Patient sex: F
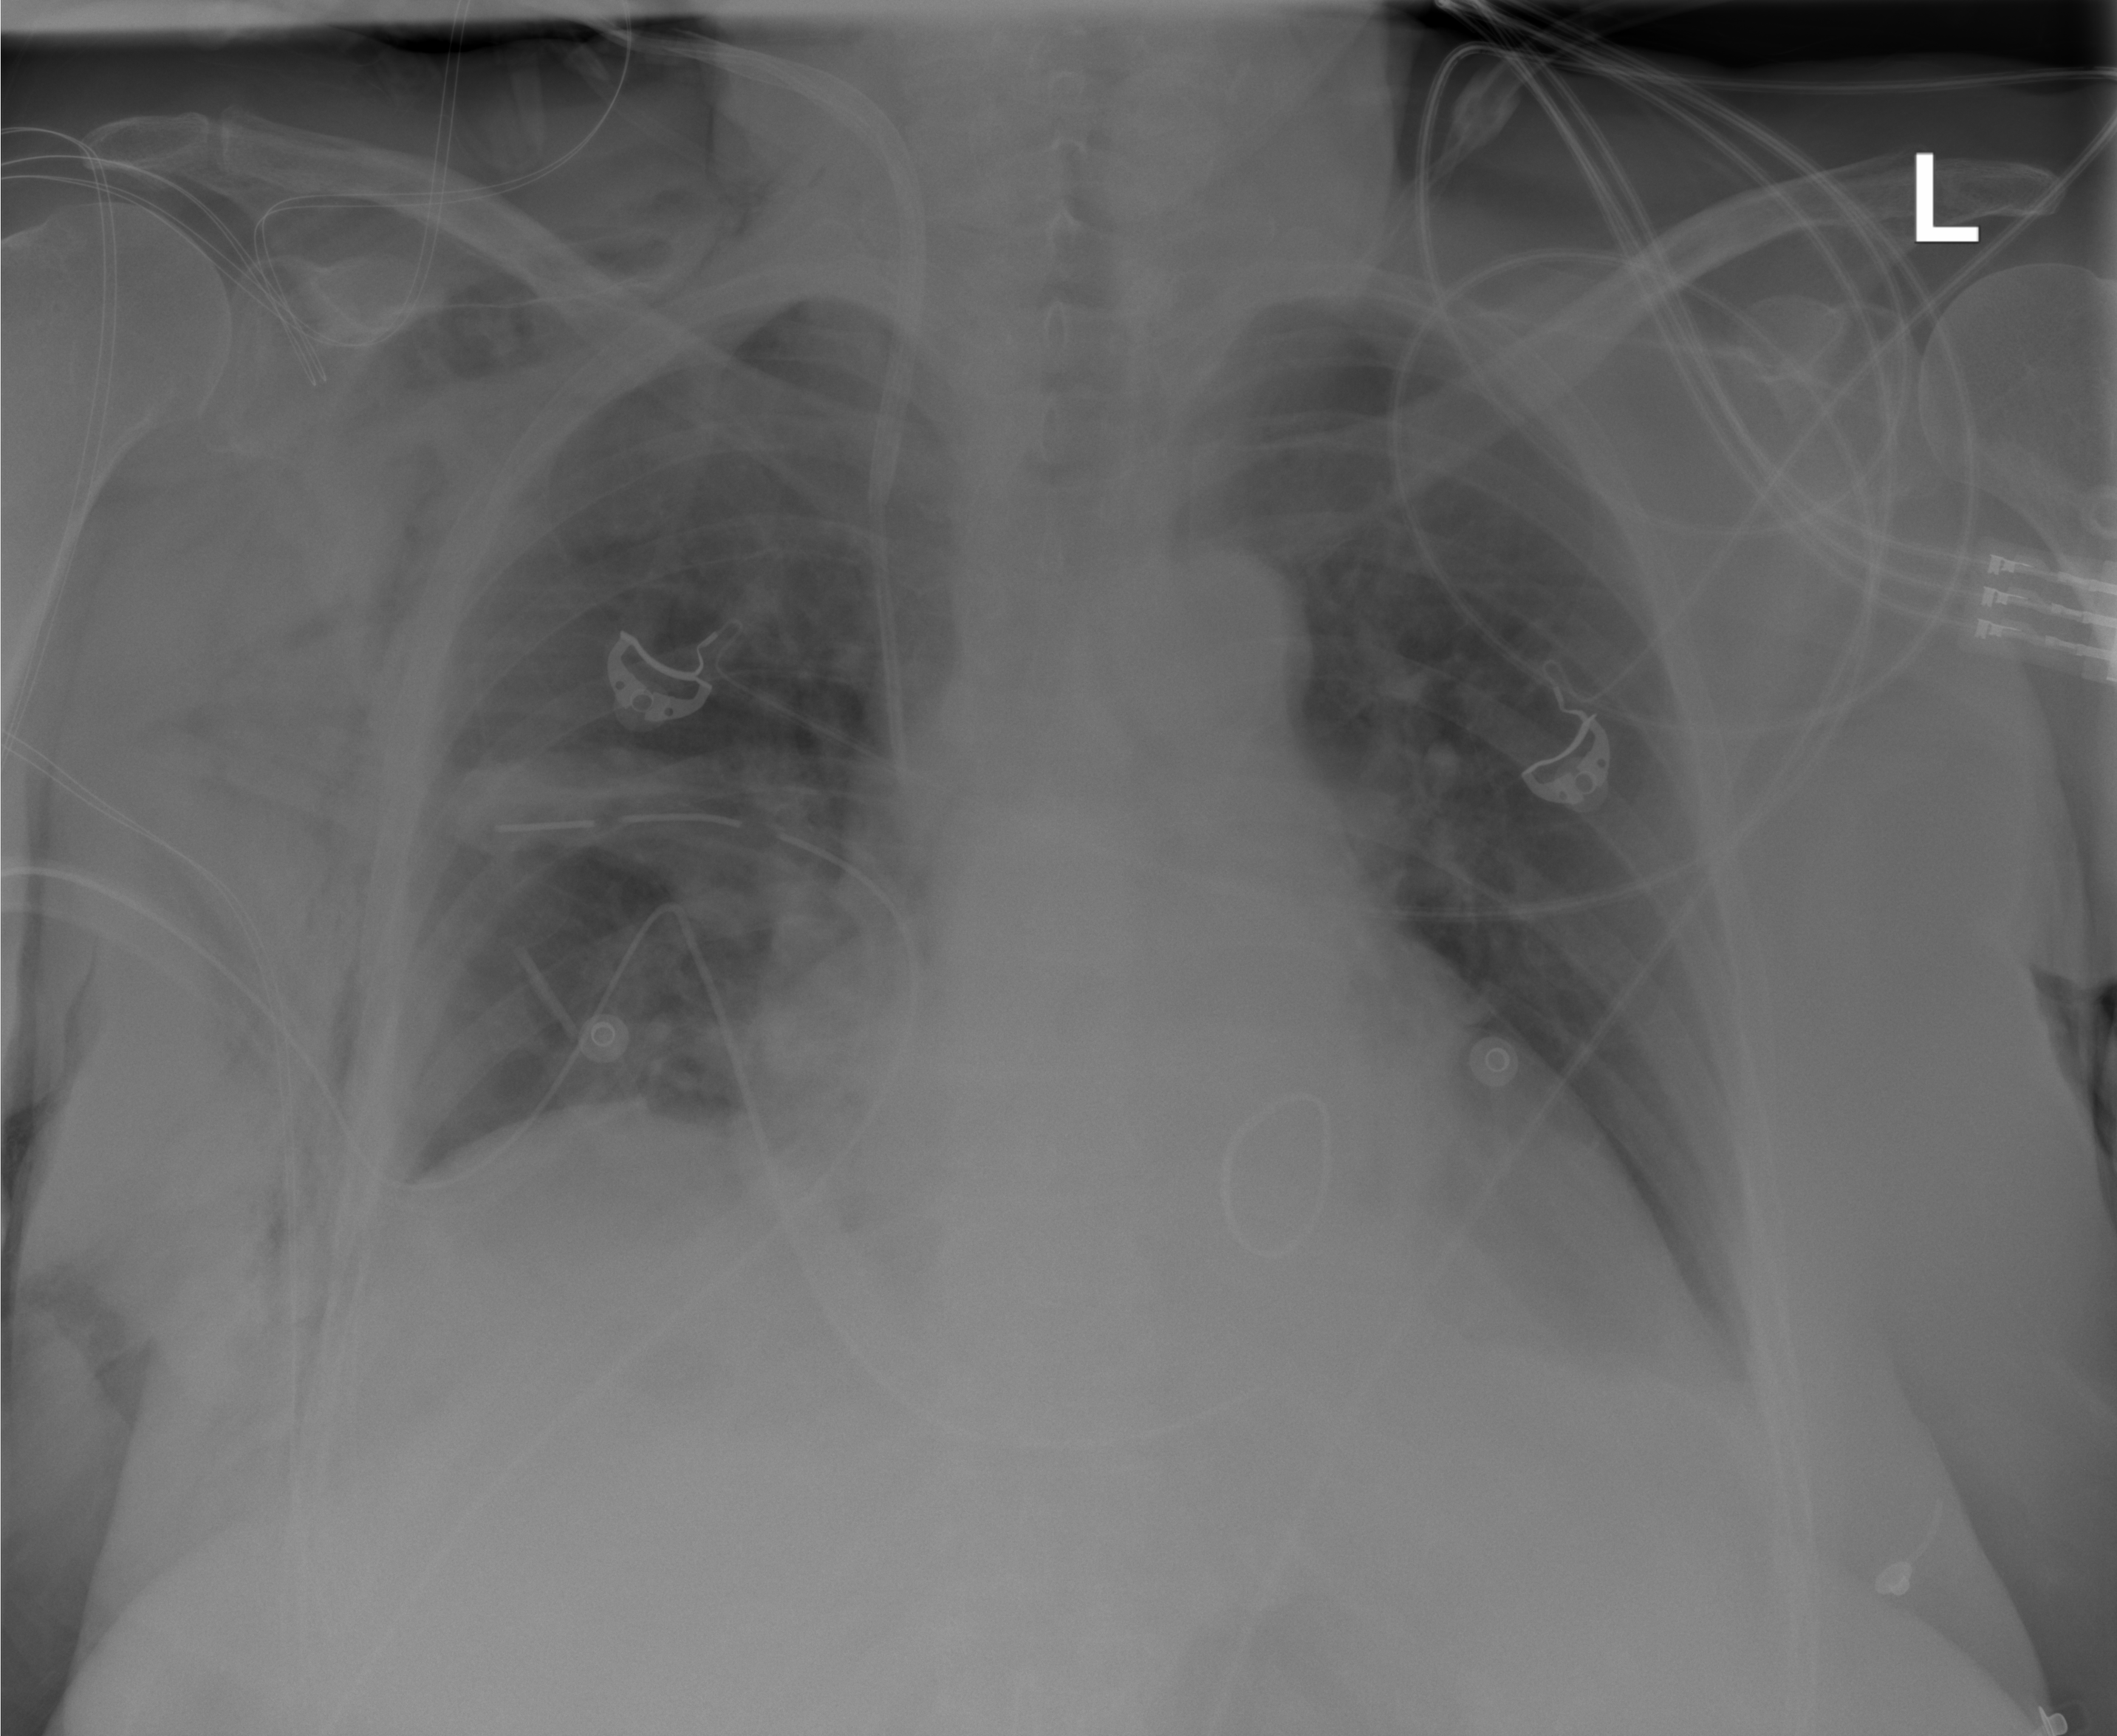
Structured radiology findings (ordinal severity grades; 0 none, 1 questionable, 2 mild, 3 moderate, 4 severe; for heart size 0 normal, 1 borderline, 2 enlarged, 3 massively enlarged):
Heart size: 2
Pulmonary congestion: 2
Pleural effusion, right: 2
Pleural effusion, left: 0
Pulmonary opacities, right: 2
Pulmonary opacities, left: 0
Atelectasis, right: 2
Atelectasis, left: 0